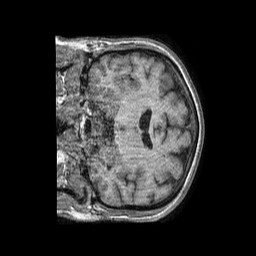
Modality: T1w
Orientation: coronal
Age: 62
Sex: male
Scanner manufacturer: philips
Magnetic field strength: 1.5 T
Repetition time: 0.007701 s
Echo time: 0.00354 s